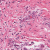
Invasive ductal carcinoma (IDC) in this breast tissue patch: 0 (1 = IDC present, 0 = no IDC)